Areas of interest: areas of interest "Enlightened Wisdom Kindergarten"
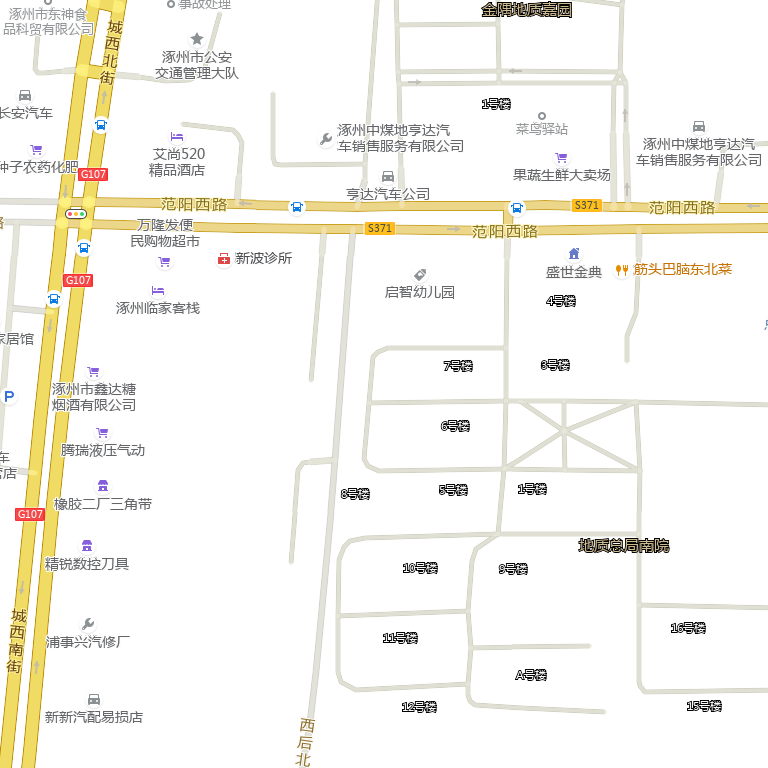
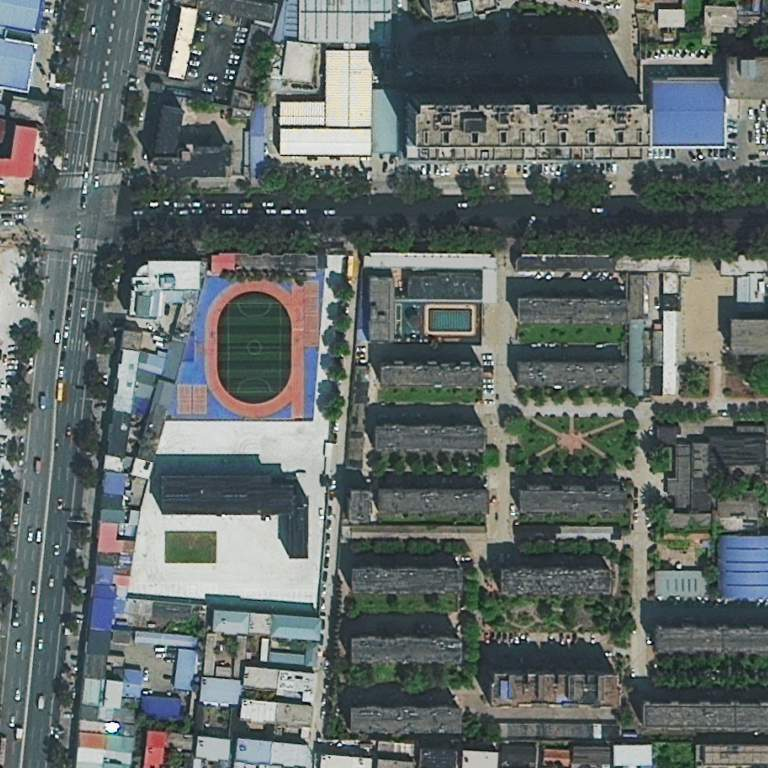